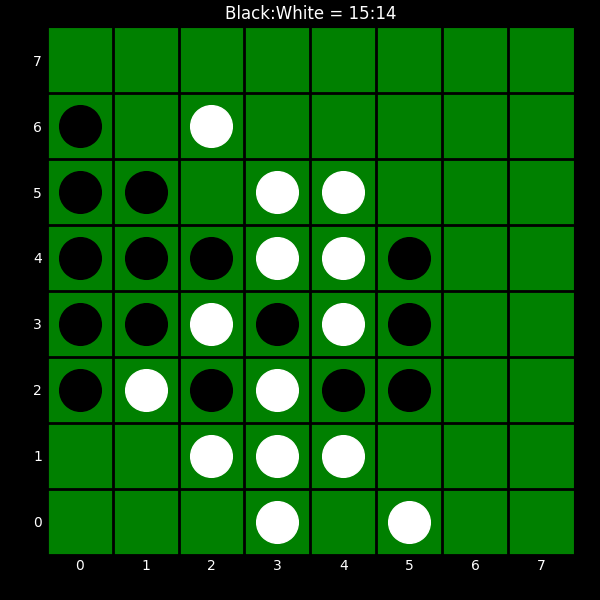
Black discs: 15
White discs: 14